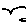
Label: bird